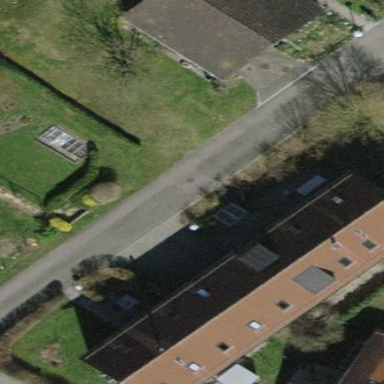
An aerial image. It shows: Building with tiled roof.